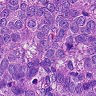
Metastatic tissue present: yes